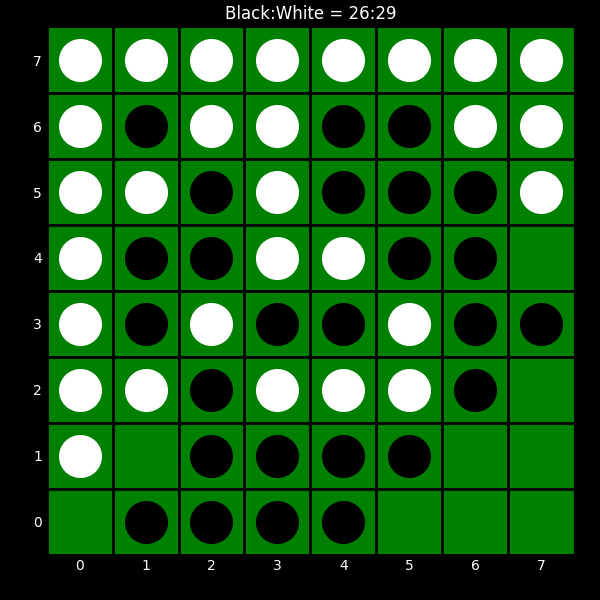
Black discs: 26
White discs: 29